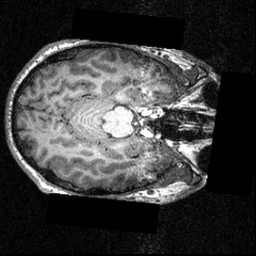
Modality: T1w
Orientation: axial
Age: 22
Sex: male
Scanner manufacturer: siemens
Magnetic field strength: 3.951 T
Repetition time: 1.5 s
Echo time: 0.00335 s